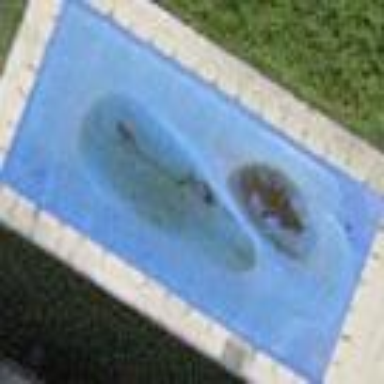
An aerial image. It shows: Swimming pool located in leisure land.